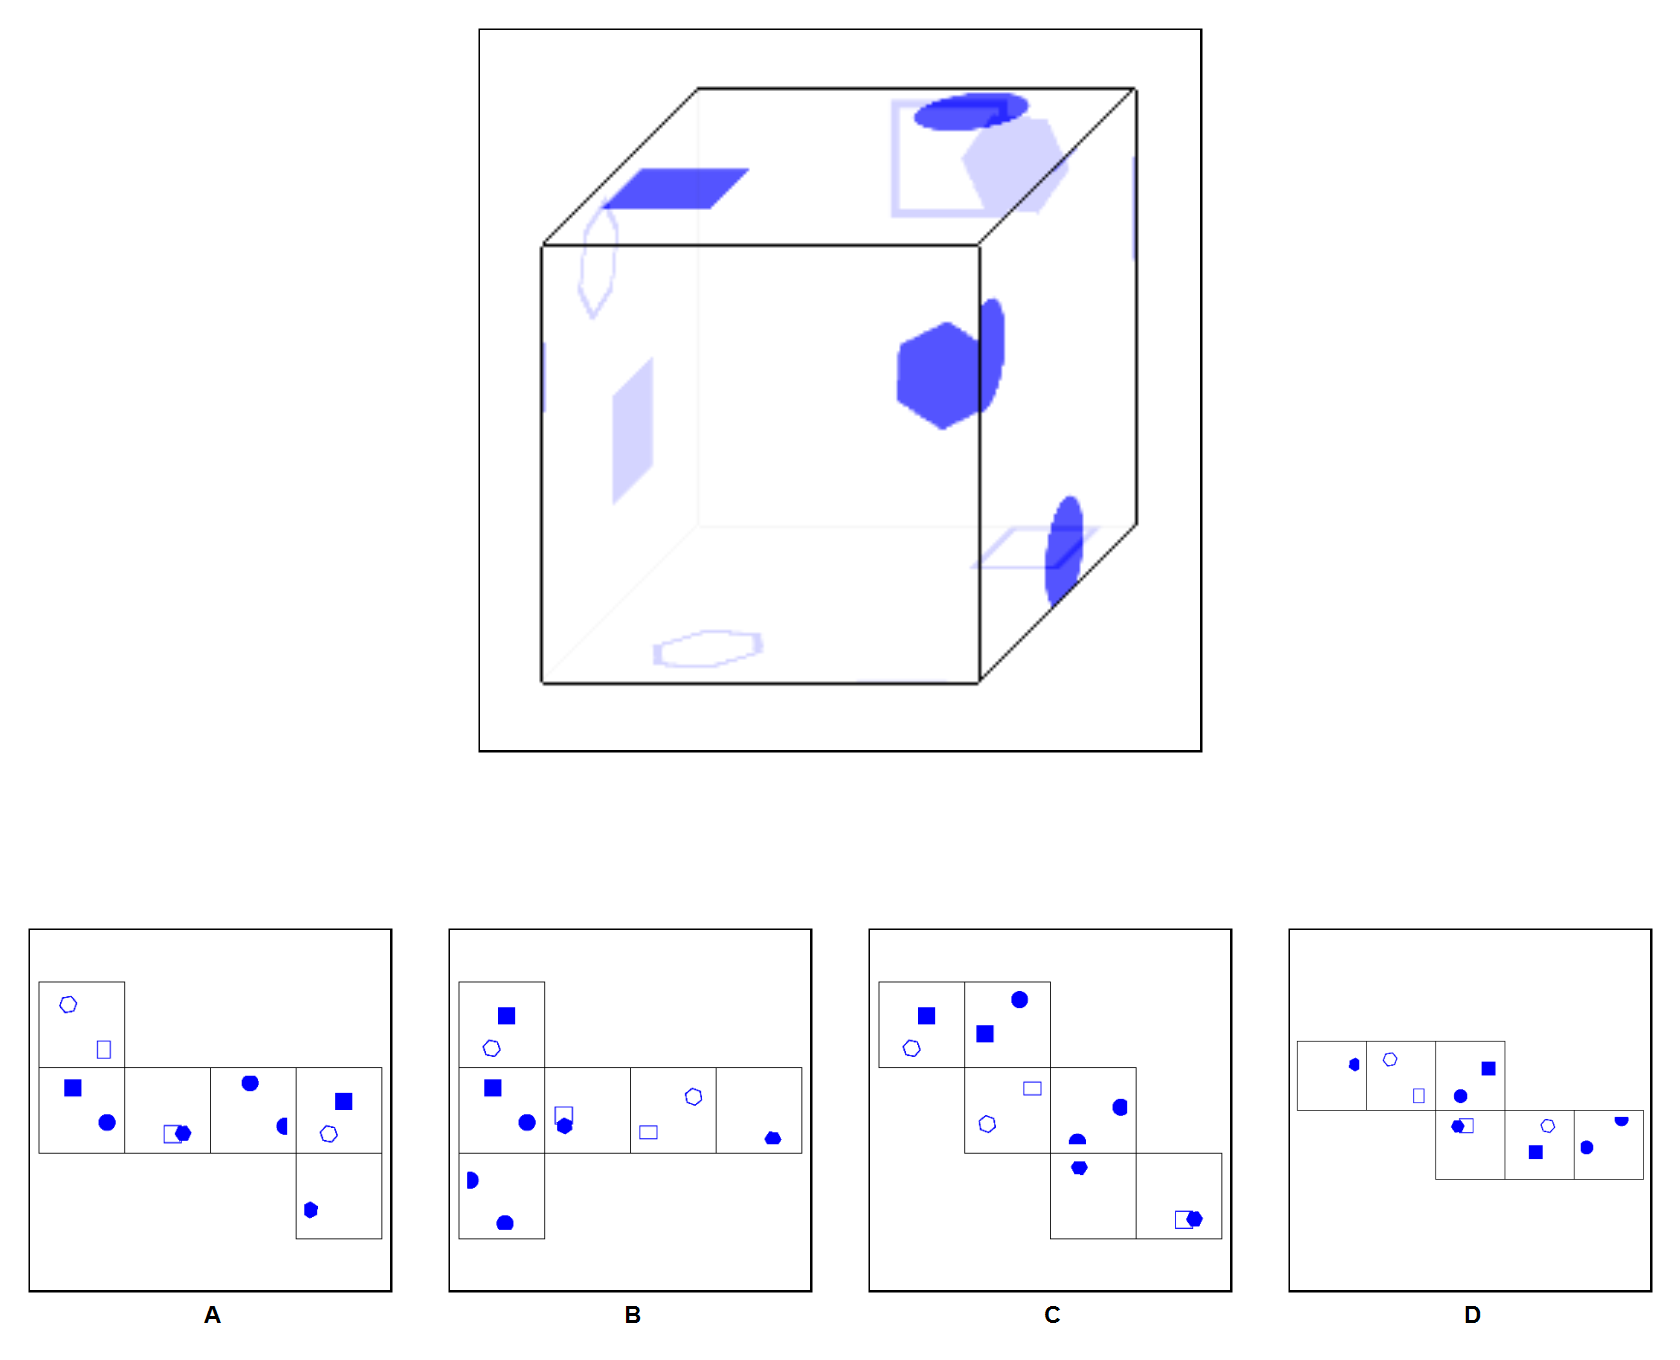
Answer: B